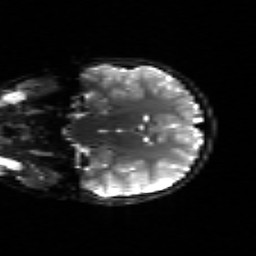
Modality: sbref
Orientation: coronal
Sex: female
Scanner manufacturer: siemens
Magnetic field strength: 3 T
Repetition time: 5 s
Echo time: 0.071 s